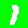
Digit: 1